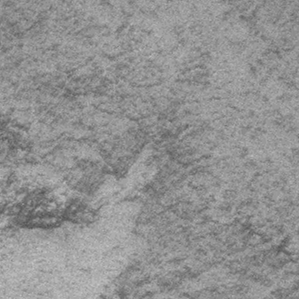
Label: frost